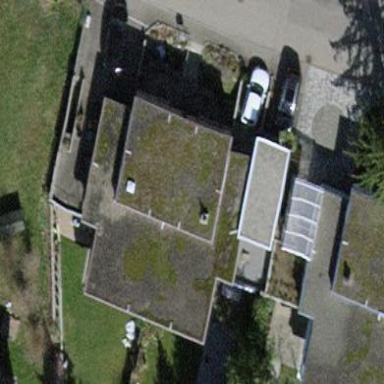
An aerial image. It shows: Semi-detached house.